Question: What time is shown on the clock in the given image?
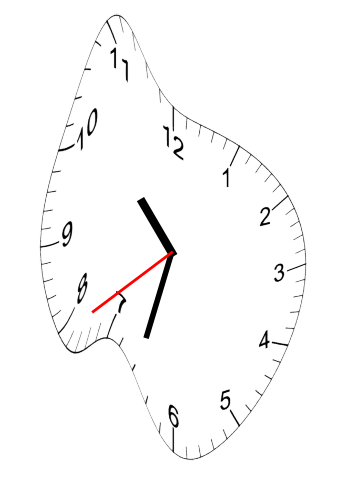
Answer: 10:32:39